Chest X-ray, AP view. Patient: 60 years old, sex F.
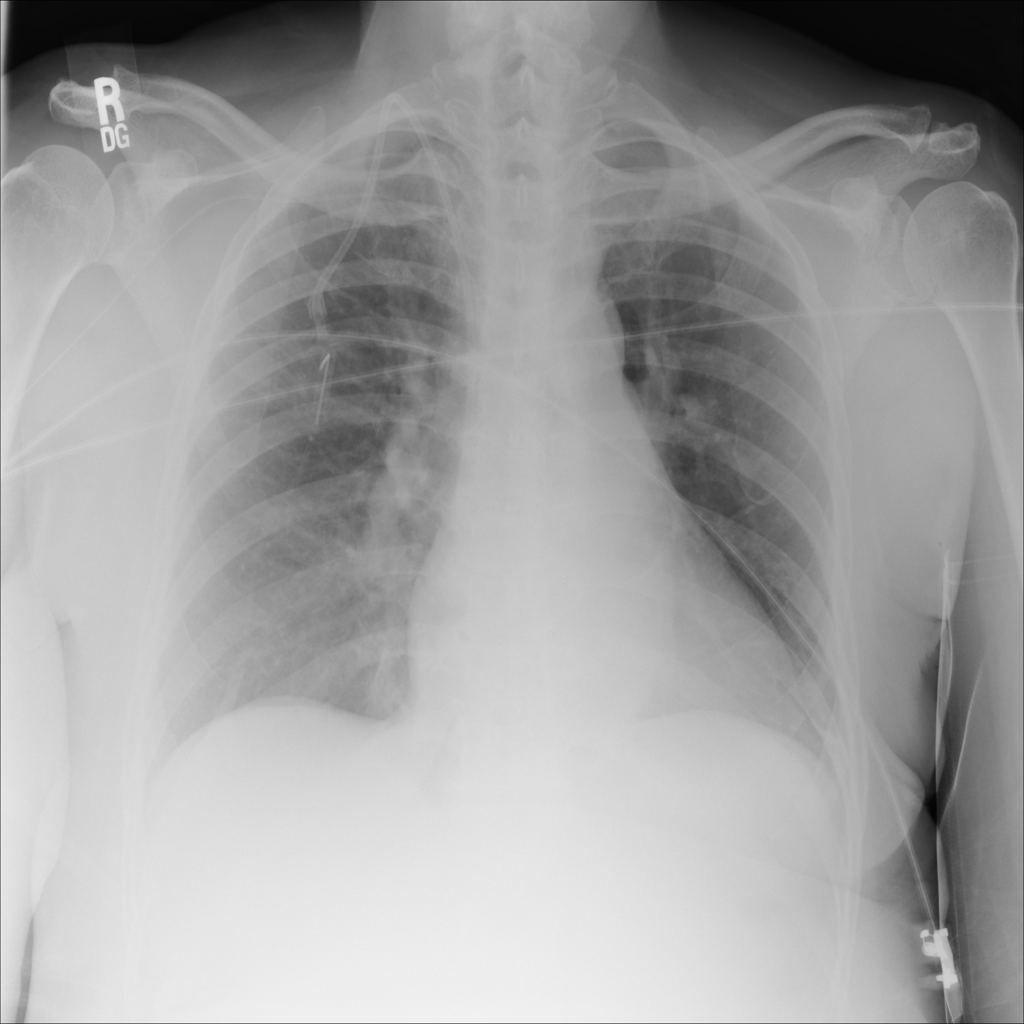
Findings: Consolidation, Mass